Aerial crown-view tile of a tropical tree (Barro Colorado Island, Panama), acquired 20250414:
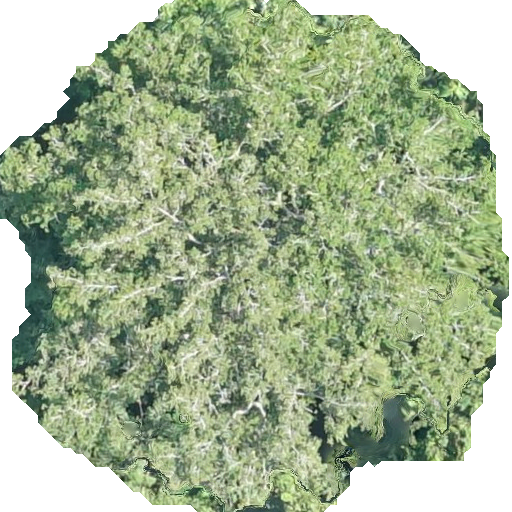
Species: Prioria copaifera
GBIF accepted scientific name: Prioria copaifera
Crown area: 308.373 m²